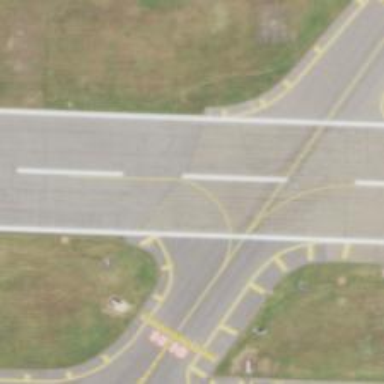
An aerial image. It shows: View of taxiway at the airport.